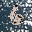
Label: 6